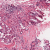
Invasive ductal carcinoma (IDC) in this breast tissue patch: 1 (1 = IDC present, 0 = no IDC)